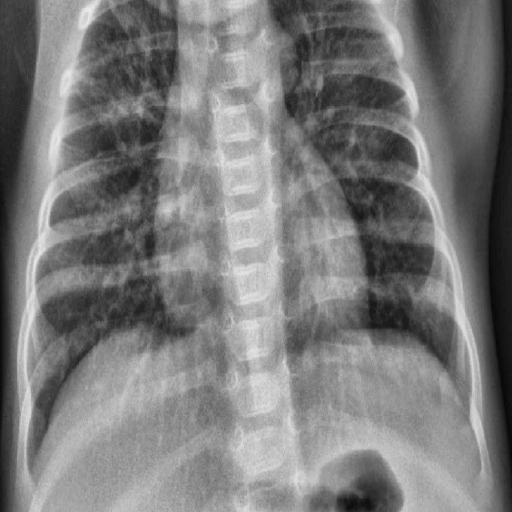
Finding: PNEUMONIA